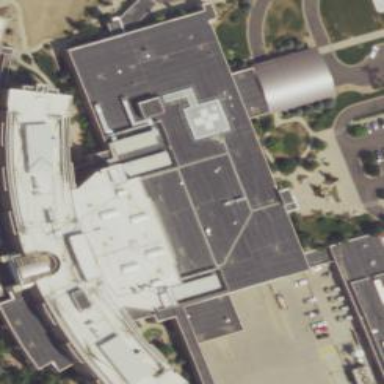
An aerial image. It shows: Hospital building.